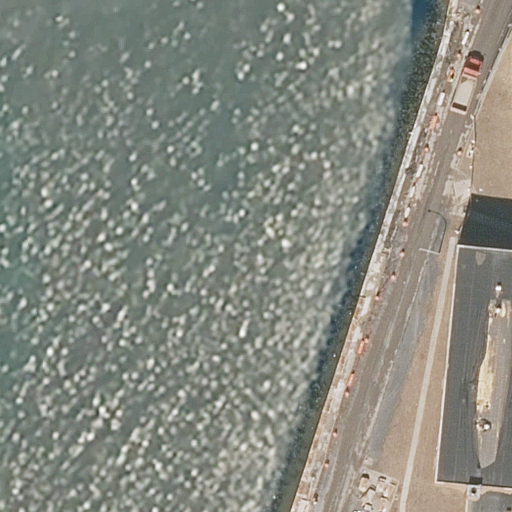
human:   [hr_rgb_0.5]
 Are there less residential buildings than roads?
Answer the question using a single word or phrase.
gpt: no

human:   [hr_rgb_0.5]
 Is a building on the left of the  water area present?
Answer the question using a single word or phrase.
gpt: no

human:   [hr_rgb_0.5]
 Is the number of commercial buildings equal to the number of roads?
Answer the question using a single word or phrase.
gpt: no

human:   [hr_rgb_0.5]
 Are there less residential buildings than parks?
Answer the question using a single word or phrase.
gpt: no

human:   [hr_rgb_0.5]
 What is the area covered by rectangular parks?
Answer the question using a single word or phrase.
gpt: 7693m2

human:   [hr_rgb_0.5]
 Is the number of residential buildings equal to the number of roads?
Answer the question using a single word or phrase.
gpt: yes

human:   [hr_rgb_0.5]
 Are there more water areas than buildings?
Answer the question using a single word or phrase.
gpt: no

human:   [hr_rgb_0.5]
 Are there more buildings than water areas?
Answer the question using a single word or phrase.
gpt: no

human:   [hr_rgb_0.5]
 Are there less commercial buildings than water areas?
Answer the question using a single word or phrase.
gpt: yes

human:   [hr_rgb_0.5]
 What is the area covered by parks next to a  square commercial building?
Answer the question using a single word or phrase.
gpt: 0m2

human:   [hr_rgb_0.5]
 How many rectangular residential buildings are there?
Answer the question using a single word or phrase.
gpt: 1

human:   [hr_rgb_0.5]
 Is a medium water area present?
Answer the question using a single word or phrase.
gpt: no

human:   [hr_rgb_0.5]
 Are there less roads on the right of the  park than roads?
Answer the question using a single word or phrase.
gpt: no

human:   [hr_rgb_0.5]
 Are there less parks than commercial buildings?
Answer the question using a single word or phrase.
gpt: no

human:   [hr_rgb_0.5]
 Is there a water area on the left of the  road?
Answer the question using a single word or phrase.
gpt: no

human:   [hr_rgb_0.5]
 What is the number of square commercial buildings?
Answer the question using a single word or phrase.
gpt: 0

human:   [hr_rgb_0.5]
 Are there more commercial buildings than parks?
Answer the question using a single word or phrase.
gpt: no

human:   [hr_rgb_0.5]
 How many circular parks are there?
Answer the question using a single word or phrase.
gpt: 0

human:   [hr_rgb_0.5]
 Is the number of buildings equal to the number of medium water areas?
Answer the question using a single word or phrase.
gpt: no

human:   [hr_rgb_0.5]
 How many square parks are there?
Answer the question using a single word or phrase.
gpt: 0

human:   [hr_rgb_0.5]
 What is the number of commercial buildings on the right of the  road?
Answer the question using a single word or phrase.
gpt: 0

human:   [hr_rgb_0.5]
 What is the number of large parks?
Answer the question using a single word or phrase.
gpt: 1

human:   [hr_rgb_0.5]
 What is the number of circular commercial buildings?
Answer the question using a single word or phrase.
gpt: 0

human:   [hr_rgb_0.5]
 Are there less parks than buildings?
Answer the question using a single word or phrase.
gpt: no

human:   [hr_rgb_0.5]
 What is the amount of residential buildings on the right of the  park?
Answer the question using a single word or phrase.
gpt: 1

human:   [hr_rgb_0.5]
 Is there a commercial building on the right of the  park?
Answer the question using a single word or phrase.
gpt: no

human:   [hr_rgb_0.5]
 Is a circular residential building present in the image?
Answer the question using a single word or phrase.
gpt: no

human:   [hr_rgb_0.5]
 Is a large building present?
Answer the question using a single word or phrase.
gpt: no

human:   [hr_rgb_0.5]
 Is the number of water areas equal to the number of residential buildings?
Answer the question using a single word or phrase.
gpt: yes

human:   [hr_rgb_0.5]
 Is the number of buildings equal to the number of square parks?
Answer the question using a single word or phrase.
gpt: no

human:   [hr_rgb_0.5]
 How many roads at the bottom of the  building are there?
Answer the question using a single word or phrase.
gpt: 0

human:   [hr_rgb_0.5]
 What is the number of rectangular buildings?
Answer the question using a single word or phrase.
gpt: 1

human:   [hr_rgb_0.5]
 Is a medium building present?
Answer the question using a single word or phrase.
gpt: yes

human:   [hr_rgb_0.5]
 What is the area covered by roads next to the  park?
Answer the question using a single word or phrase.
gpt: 0m2

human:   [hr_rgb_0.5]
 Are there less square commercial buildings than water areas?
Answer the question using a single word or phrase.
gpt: yes

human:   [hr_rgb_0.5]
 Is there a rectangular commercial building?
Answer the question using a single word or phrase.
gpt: no